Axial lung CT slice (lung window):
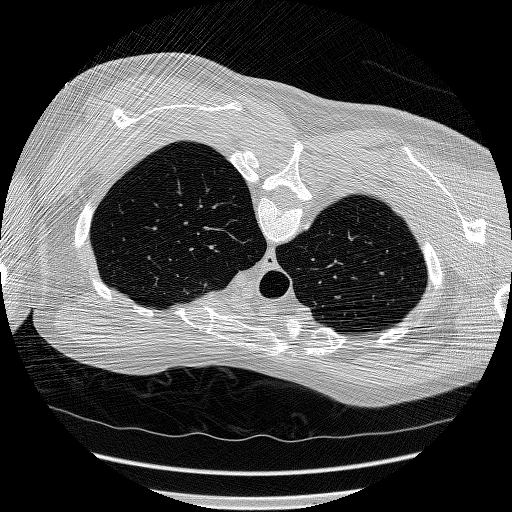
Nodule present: no